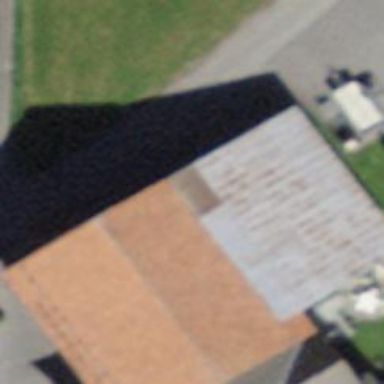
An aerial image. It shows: Rural barn.